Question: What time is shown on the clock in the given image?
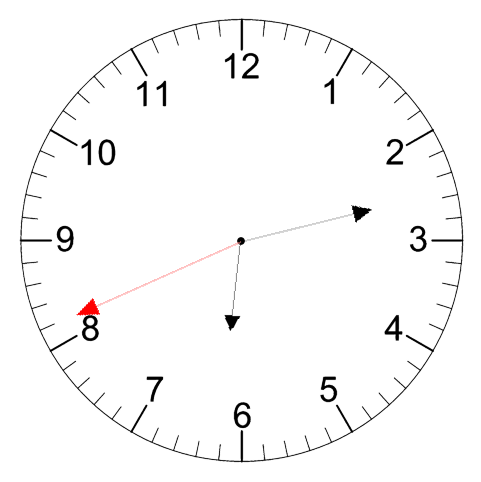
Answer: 06:12:41